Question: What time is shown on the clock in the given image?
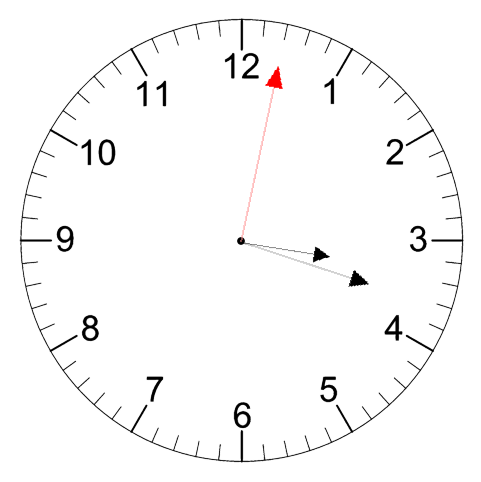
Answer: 03:18:02